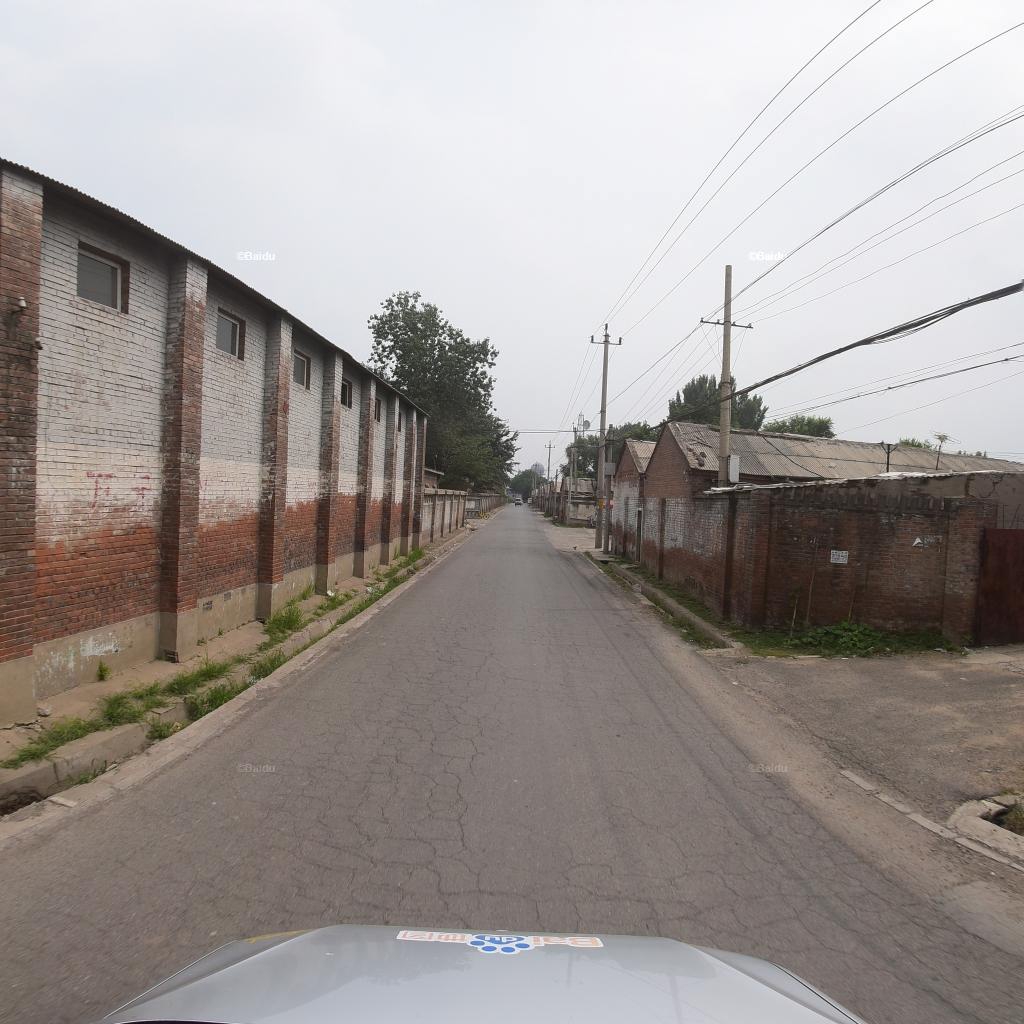
Region: Fengtai
Road damage annotations: alligator crack